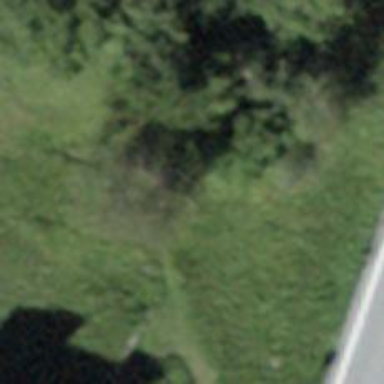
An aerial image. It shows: Bench.